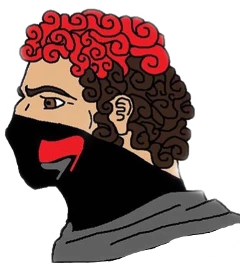
Label: 4_Yes_Chad